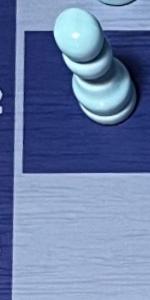
Label: Empty